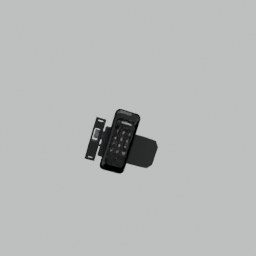
Label: electronics